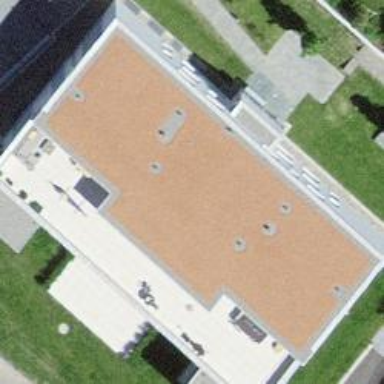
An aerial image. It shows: Building with flat roof.